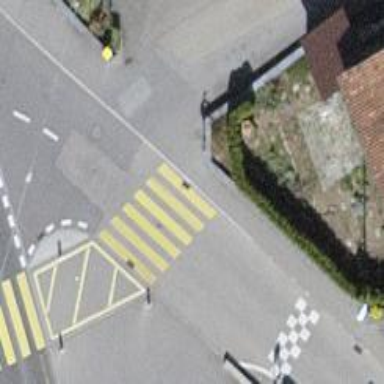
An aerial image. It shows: Uncontrolled crossing on the road.